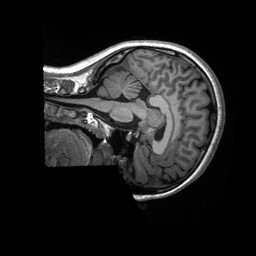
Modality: T1w
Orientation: sagittal
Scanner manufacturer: siemens
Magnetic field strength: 3 T
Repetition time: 2.3 s
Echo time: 0.00232 s